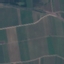
Land use / land cover: PermanentCrop